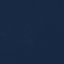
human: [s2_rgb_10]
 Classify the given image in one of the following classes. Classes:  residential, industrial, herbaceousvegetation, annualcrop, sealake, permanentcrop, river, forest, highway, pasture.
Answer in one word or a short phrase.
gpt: SeaLake